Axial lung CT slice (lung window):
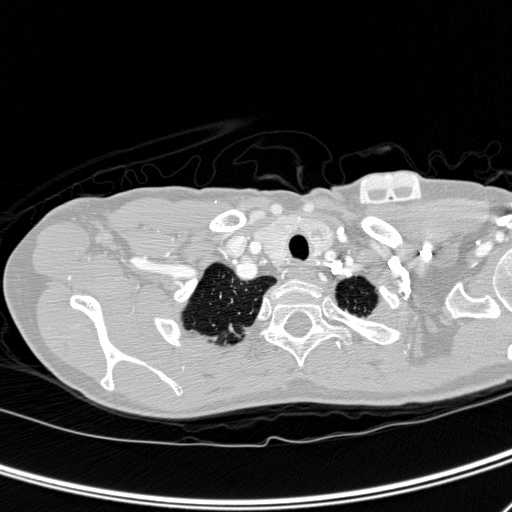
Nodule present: no